Current action and preconditions to check: trajectory_clear

Your task: For each precondition in the list above, predict whether it will hold at this action.

Consider the current scene as observed from the mobile robot's camera, and analyze the predicted future states of all dynamic agents (e.g., people, animals, vehicles, or any moving entities) within the NEXT SECOND.

IMPORTANT: Only answer "very likely" if you are absolutely certain—based on strong, clear evidence—that a dynamic agent will violate the precondition in the predicted future state. Do NOT answer "very likely" for unlikely, ambiguous, or low-probability risks.

Ask yourself for each precondition: Is there a high probability, with clear and convincing evidence, that the predicted future states of any dynamic agent will interfere with the predicted future state of the currently executing action within the NEXT SECOND, causing that precondition to fail?

Assess the risk level based on these predictions. Use "likely" or "very likely" if motions create a clear risk of interference.

Use "neutral" or "improbable" if agents are nearby but their predicted paths are clearly diverging or non-conflicting.

Failure Risk Categories: "very improbable", "improbable", "neutral", "likely", "very likely"

Answer Format: Output ONLY the probability_of_failure value from these categories: "very improbable", "improbable", "neutral", "likely", "very likely"

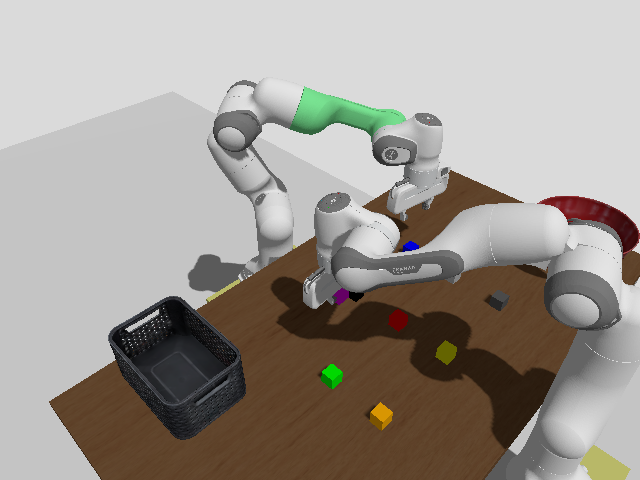

Answer: very improbable